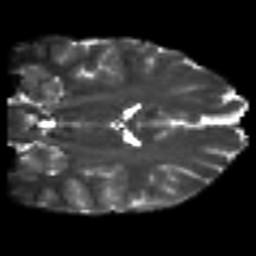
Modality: T2w
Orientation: coronal
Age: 24
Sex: female
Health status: healthy
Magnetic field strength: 3 T
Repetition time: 8.4 s
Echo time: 0.0926 s